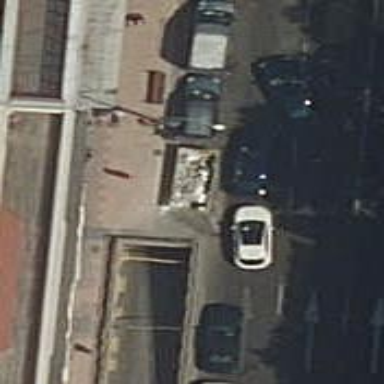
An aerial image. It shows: Parking entrance.